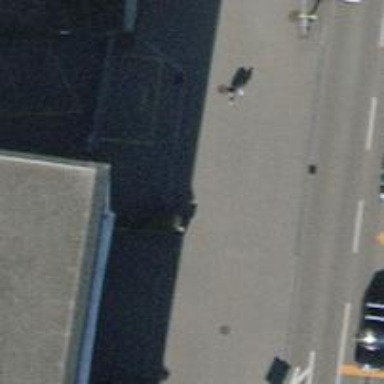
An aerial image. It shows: Asphalt path that serves as sidewalk.